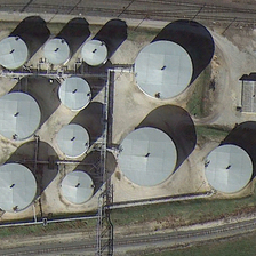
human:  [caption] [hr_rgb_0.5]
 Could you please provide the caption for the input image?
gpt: Some grey reservoirs are located between two parallel railways.

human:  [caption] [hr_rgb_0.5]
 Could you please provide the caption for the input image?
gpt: Some gray tanks are between two parallel railways.

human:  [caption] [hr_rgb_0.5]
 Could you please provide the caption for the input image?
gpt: There are several gray reservoirs of different sizes near the railway.

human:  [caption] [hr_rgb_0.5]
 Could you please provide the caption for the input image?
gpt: There are several gray reservoirs of different sizes standing near the railway line.

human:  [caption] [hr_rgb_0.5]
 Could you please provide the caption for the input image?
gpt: Some grey storage tanks are between two parallel railways.